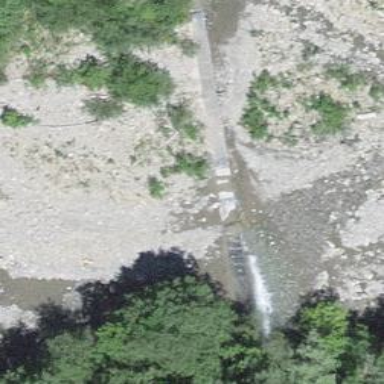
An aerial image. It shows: Weir in waterway.